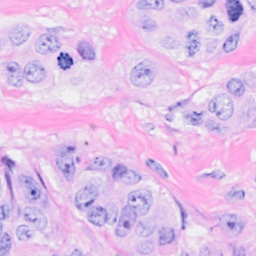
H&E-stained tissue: Breast